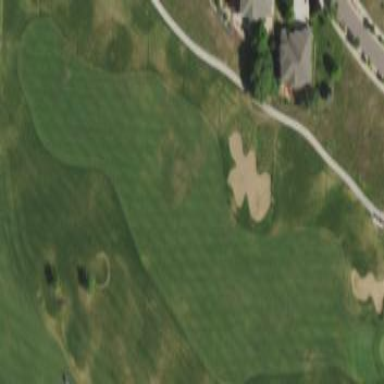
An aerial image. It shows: Grassy area designated as golf fairway.